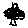
Label: tree